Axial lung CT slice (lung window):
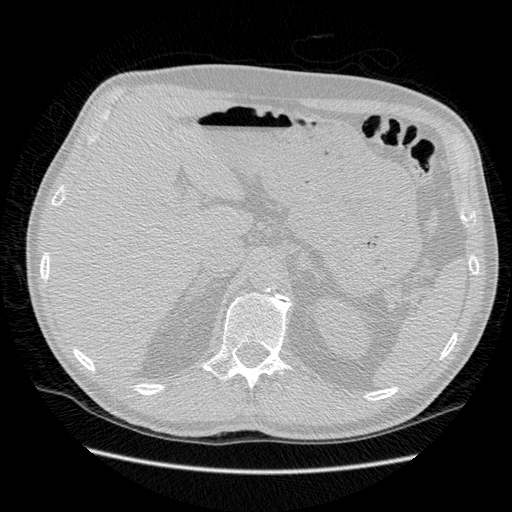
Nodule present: no